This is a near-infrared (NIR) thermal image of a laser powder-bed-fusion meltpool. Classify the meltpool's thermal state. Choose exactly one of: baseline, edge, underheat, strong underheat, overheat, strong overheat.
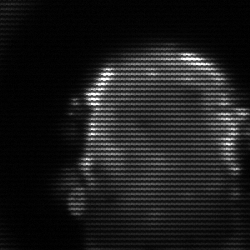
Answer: baseline